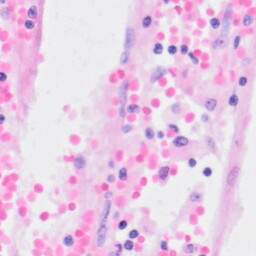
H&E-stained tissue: Kidney